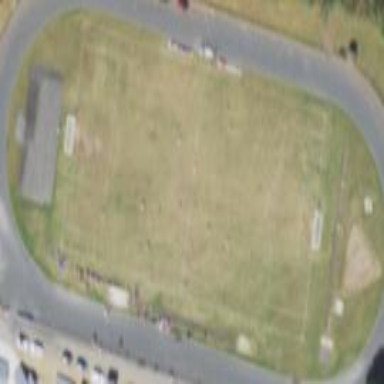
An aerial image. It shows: Pitch for American football.